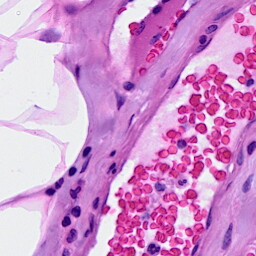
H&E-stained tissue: Breast